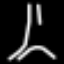
Label: The Eiffel Tower